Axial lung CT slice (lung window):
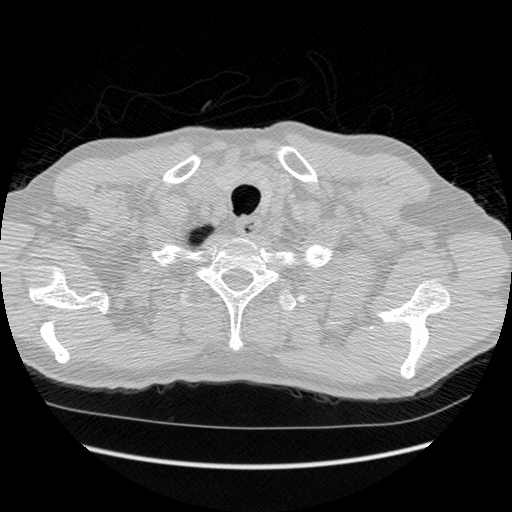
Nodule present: no